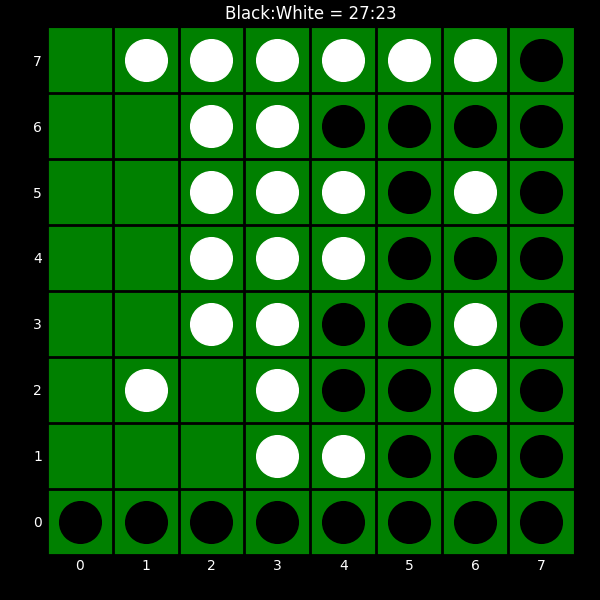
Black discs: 27
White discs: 23